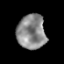
Tissue: prostate
Cell type: Epithelial cells
Senescence score: 0.329
Nuclear area (px): 967
Mean DAPI intensity: 138.468